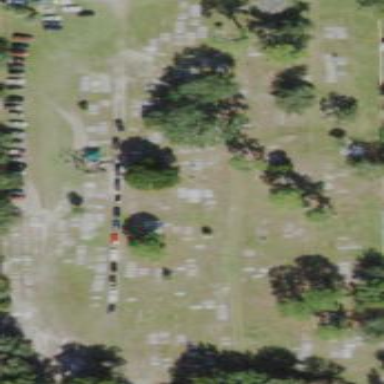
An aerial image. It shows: Cemetery.